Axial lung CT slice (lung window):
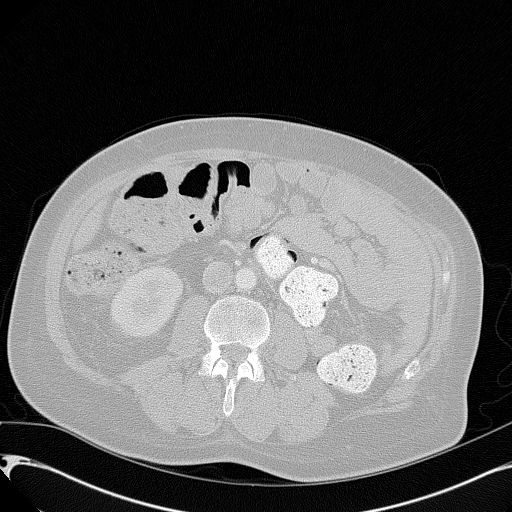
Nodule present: no